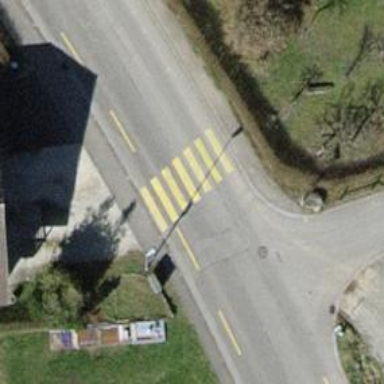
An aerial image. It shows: Zebra crossing on the road.